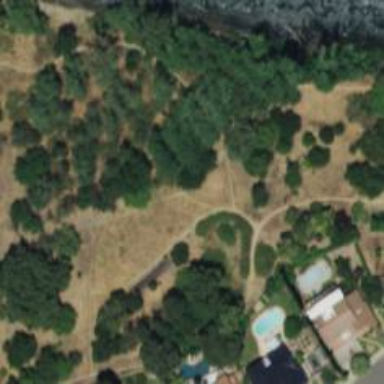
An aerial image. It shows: Path.